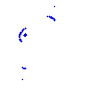
Particle: kaon